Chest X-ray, AP view. Patient: 22 years old, sex F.
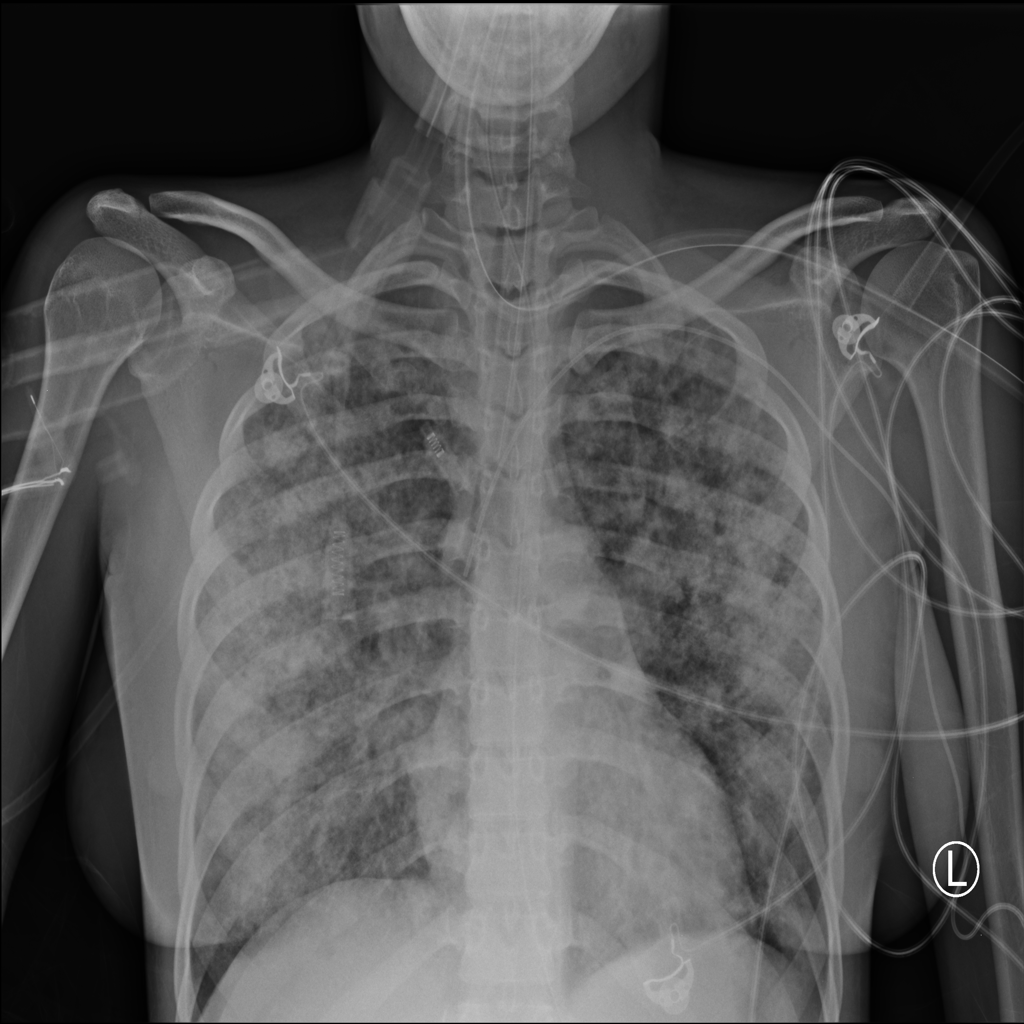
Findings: No Finding